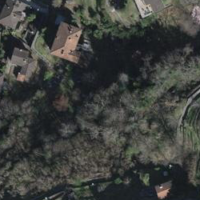
EUNIS habitat code: 55
Species observed at this site:
Juglans regia
Ficus carica